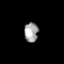
Tissue: prostate
Cell type: T cells
Senescence score: 0.3564
Nuclear area (px): 269
Mean DAPI intensity: 158.87